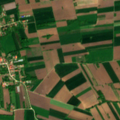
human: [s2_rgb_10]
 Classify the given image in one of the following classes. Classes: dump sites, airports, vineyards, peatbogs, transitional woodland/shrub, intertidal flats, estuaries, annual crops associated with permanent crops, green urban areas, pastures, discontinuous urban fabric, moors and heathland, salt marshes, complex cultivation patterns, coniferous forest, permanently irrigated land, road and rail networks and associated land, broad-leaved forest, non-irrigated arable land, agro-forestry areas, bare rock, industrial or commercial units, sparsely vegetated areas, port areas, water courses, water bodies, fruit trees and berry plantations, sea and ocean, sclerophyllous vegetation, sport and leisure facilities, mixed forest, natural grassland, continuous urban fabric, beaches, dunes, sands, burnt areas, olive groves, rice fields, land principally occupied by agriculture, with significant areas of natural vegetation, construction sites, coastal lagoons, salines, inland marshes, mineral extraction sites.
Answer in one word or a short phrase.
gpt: discontinuous urban fabric, non-irrigated arable land, complex cultivation patterns